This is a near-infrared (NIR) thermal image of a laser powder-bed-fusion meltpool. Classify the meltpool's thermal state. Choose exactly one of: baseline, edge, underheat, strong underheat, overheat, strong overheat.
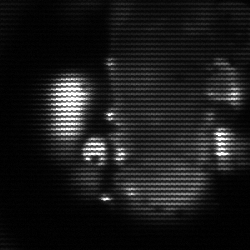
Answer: strong underheat